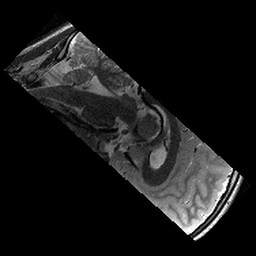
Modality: T2w
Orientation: sagittal
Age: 11
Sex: male
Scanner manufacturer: siemens
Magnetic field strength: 3 T
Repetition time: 9.23 s
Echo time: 0.067 s